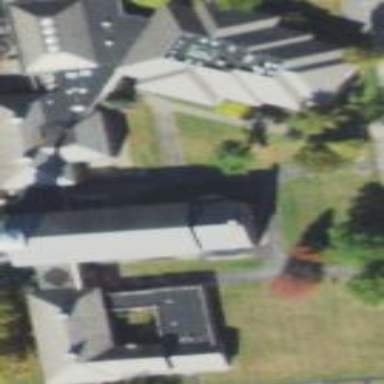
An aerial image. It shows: Building serving as place of worship.